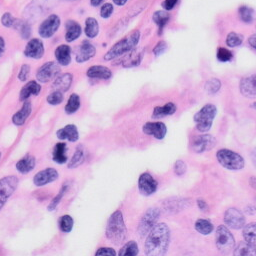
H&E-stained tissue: Skin